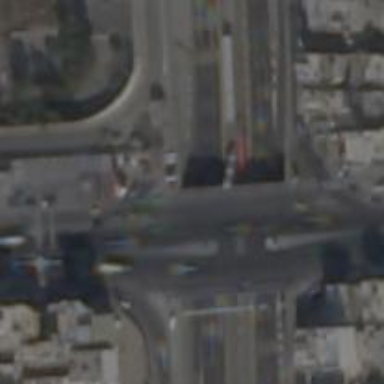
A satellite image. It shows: Primary highway bridge.